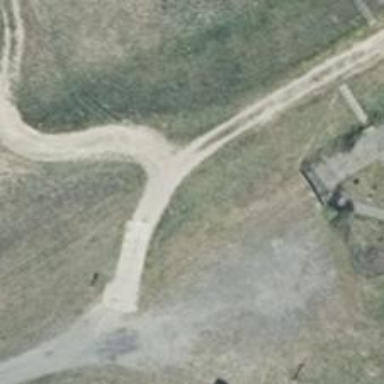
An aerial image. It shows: Track road with grade3 tracktype.